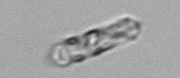
Label: Cerataulina_pelagica